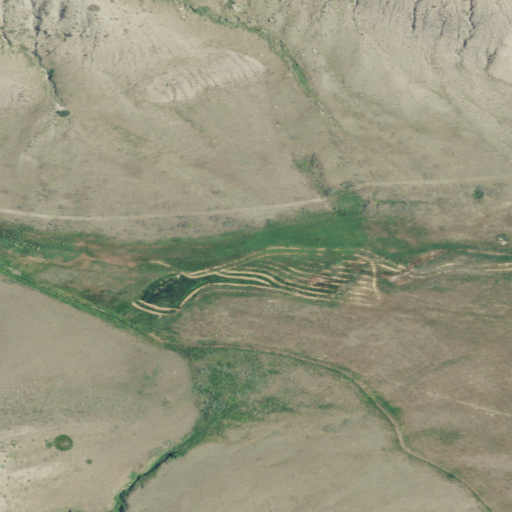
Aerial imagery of valley in Montana named Farrell Coulee containing grassland, shrub, and barren land